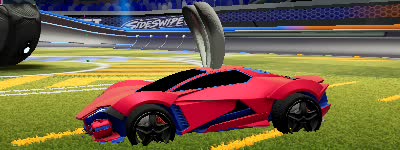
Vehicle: werewolf